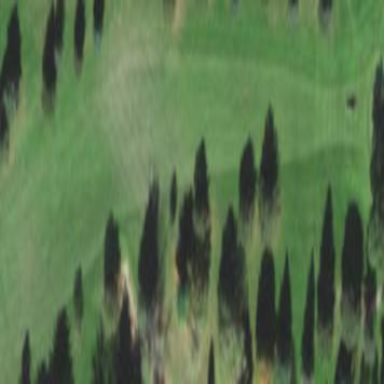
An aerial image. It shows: Scenic golf fairway.